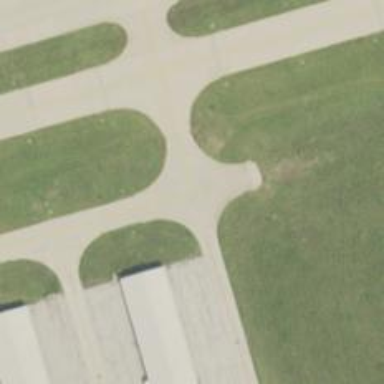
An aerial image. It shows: View of taxiway at the airport.